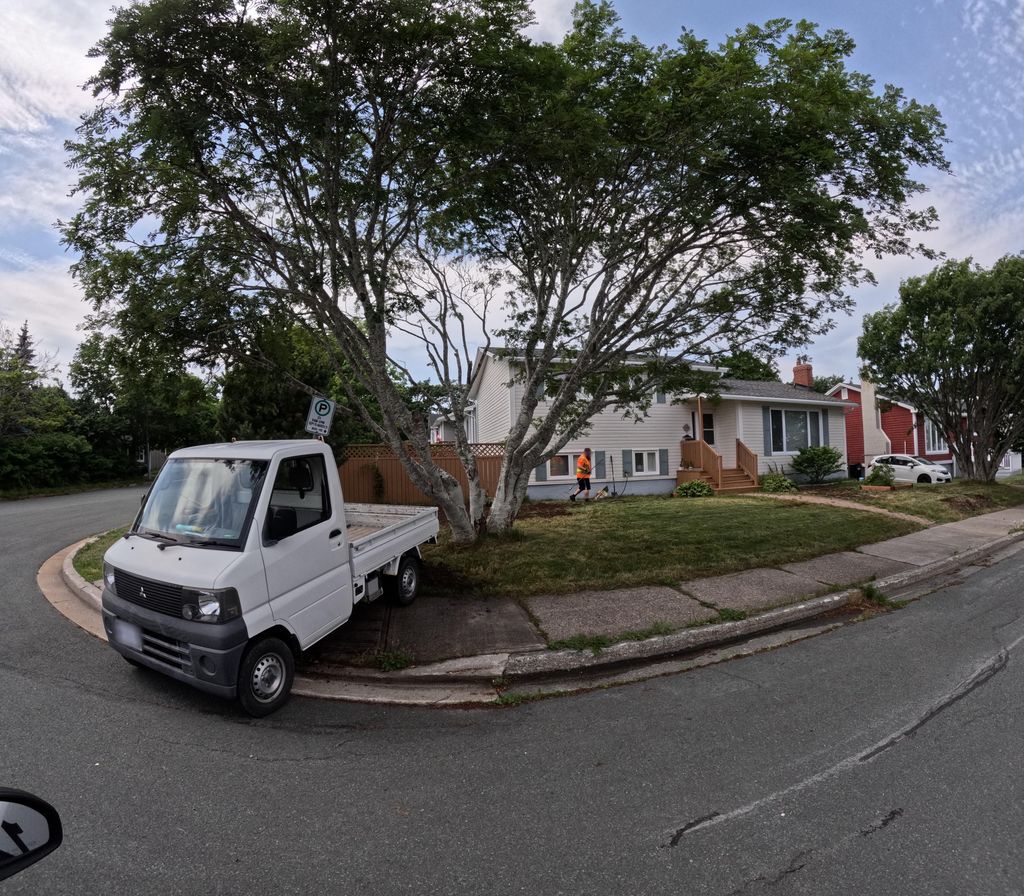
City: st_johns